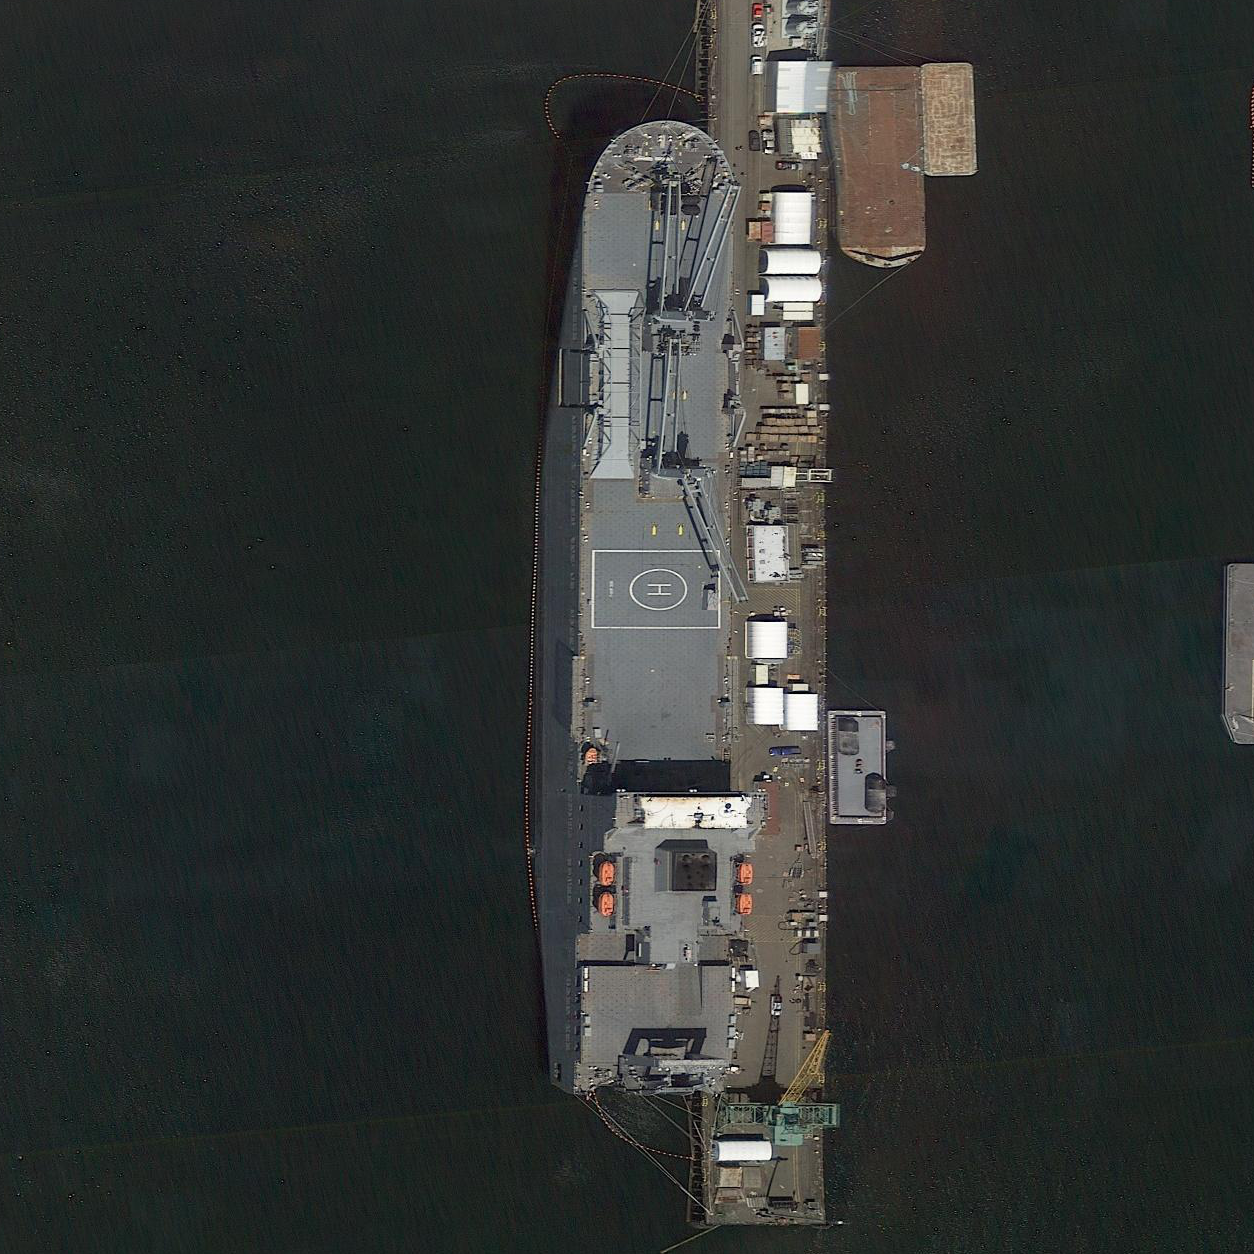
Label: civil